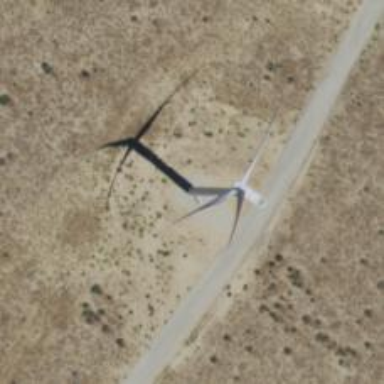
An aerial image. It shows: Wind generator powered by Vestas horizontal axis wind turbine.